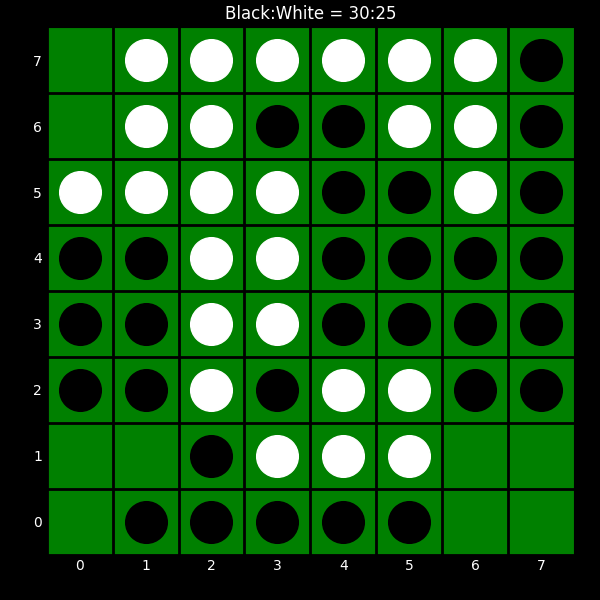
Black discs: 30
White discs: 25